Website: walmart
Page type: receipt
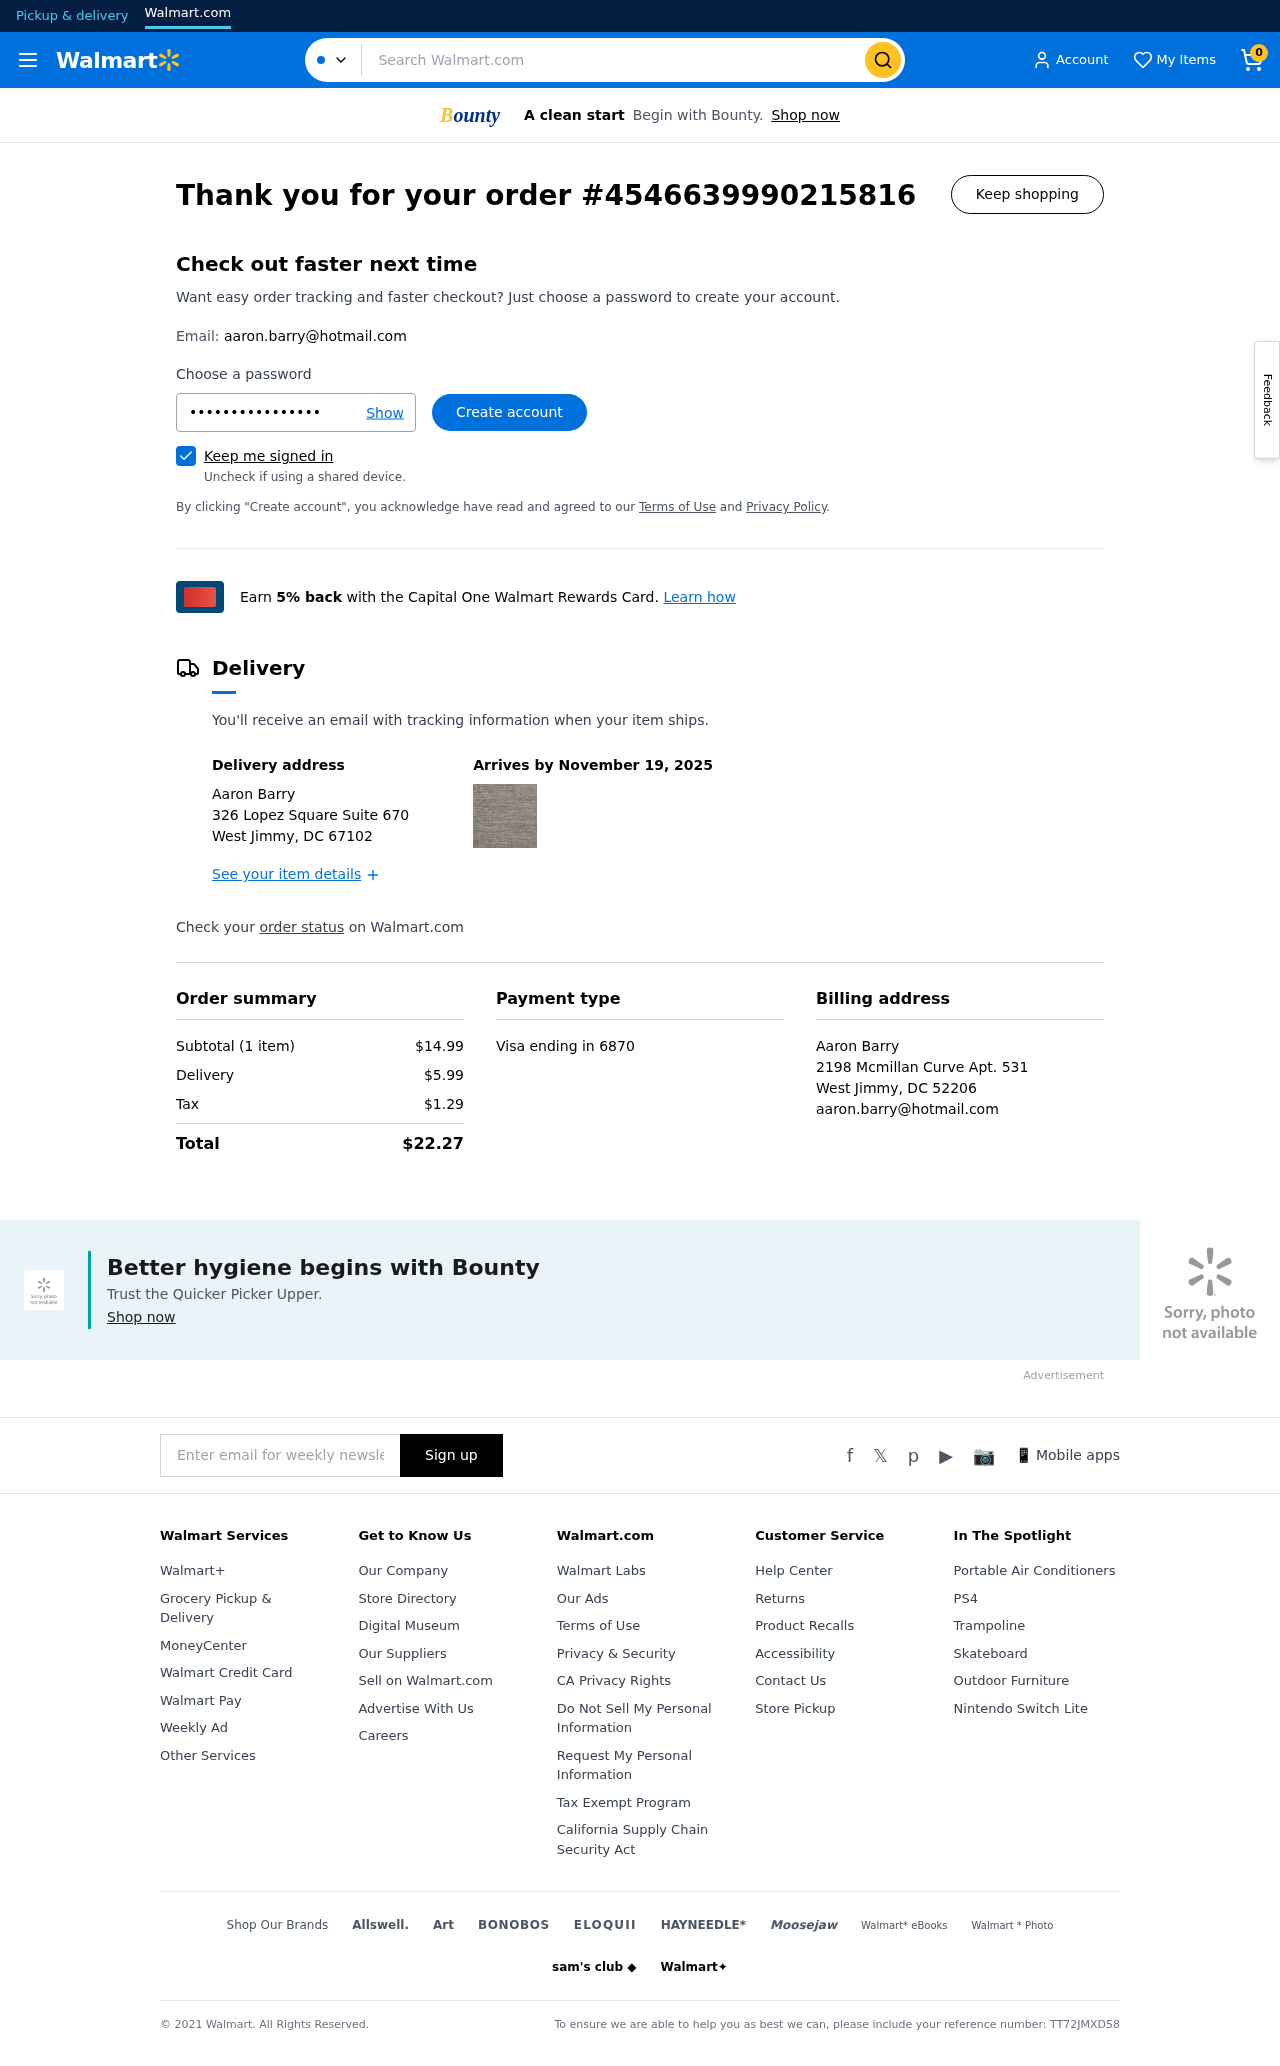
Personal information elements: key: PII_CARD_LAST4
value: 6870
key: PII_CARD_TYPE
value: Visa
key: PII_CITY_STATE_ZIP
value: West Jimmy, DC 67102
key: PII_CITY_STATE_ZIP2
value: West Jimmy, DC 52206
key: PII_EMAIL
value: aaron.barry@hotmail.com
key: PII_EMAIL2
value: aaron.barry@hotmail.com
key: PII_FULLNAME
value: Aaron Barry
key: PII_FULLNAME2
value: Aaron Barry
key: PII_STREET
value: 326 Lopez Square Suite 670
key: PII_STREET2
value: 2198 Mcmillan Curve Apt. 531
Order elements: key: ORDER_NUM_ITEMS
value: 0
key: ORDER_ID
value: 4546639990215816
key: ORDER_DELIVERY_DATE
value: November 19, 2025
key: ORDER_NUM_ITEMS
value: Subtotal (1 item)
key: ORDER_SUBTOTAL
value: $14.99
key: ORDER_SHIPPING_COST
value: $5.99
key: ORDER_TAX
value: $1.29
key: ORDER_TOTAL
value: $22.27
Search elements: key: HEADER_SEARCH
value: Search Walmart.com